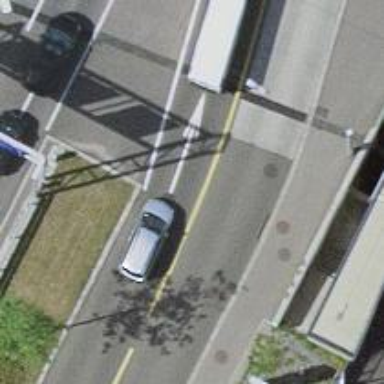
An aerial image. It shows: Primary highway with asphalt surface. The cycleway on the right is designated as share busway.